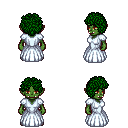
a pixel art fantasy rpg character, female body template, orc, green skin, underdress, metal pants, green curly afro hairstyle, maroon shoes, four views (front, back, left, right), 2x2 character sprite sheet, small pixel art, hard edges, no anti-aliasing